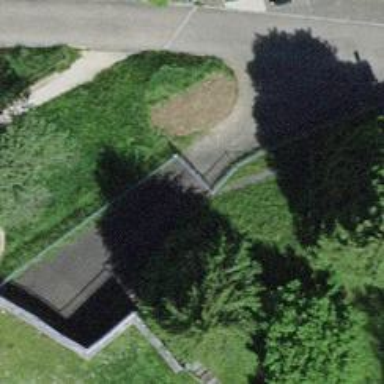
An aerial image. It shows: Gate.